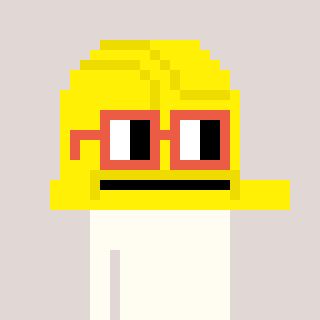
a pixel art character with square orange glasses, a construction helmet-shaped head and a green-colored body on a warm background